Question: is there a way to disable a specified severities visibility for code inspection? The intention is that it is not shown in inspection summaries.
I think about a "do not show" warning like in Resharper?
-> <URL>
Thanks
EDIT:
I just don't want to see a specific severity in inspection summary. So let's say, I have 200 "Weak Warnings", 40 "Could be more performant" and 100 "INFO" entries. This could be done with 3 predifined severities. After inspection, as summary, I see the list of warnings grouped by this severities. My intention now is that I only want to see "Weak Warnings" and "Could be more performant", all warnings specified by the severity of "INFO" should not be shown in the result.
The goal here is not the non visibility in the IDEA GUI the further goal is that this entries are ignored in the IDEA offline Inspection, but if I can manage to change the Inspectionprofile in a way that some severities are completely ignored, in GUI, the resulting files from offline inspections will get more clear too.
Hopefully that's enough to explain my problem further.
EDIT:
Disabled for some testing
'''
<inspection_tool class="Annotator" enabled="true" level="ERROR" enabled_by_default="true">
<scope name="jmf.properties" level="WEAK WARNING" enabled="false" />
<scope name="LicenseFiles" level="IGNORE" enabled="false" />
</inspection_tool>
'''
Now LicenseFiles Scope is shown as "Weak Warning" although it's disabled, very interesting. The Scopes are the right ones, but it doesn't seem to work as it should.
The "Weak Warning" Severity shouldn't be listed here.

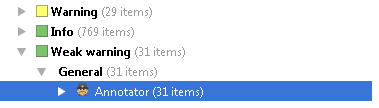
Answer: Inspection profiles are stored as .xml files in the .idea directory for project-level profiles and in the settings directory for application-level profiles. You can create a copy of your inspection profile and do a batch search and replace of
'''
enabled="true" level="INFO"
'''
to
'''
enabled="false" level="INFO"
'''
(substituting your own severity if you need). This should do what you need.